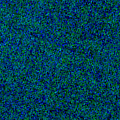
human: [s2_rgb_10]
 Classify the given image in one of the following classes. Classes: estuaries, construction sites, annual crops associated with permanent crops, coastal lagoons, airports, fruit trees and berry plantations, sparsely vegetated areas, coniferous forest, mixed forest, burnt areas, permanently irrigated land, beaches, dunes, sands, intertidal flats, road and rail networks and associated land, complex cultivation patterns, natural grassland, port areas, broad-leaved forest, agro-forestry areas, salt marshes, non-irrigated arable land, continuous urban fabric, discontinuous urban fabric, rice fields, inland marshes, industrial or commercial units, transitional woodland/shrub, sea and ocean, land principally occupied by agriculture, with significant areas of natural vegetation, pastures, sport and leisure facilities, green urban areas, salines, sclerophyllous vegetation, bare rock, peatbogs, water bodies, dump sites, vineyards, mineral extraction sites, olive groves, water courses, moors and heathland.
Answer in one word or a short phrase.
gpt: sea and ocean